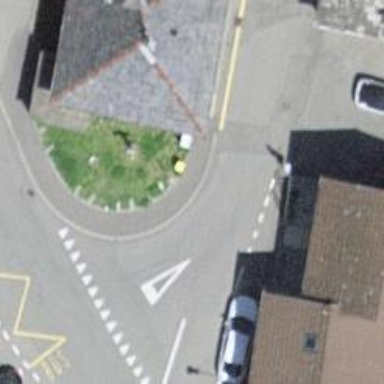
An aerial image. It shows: Post box.